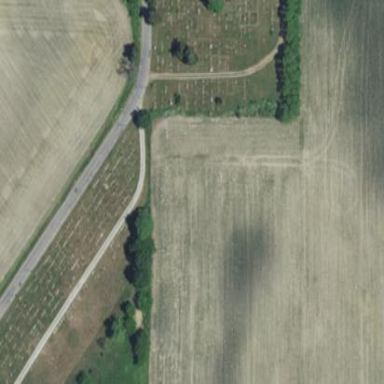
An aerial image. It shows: Cemetery.